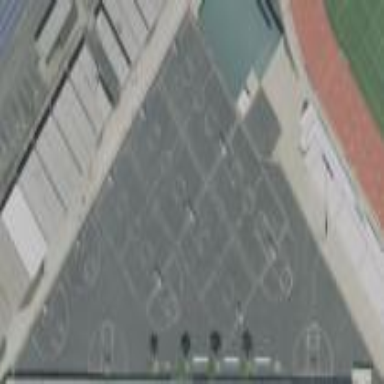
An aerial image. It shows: Basketball court in the leisure land pitch.